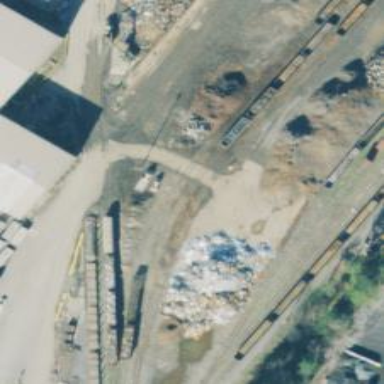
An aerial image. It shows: Rail spur service.